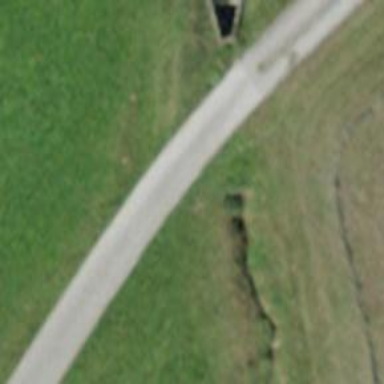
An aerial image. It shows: Culvert tunnel underneath ditch.